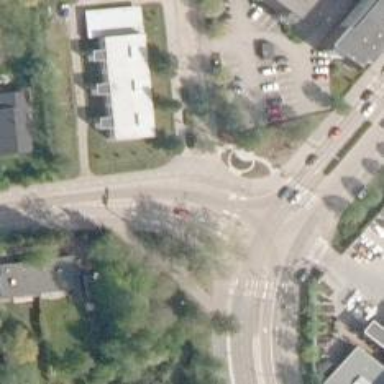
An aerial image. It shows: Cycleway.